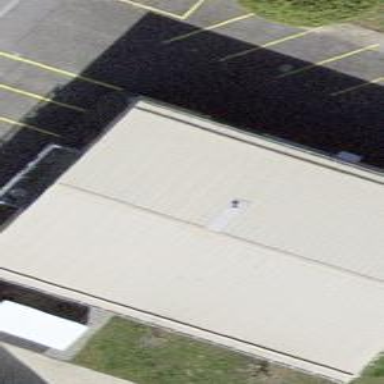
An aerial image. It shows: Industrial building.